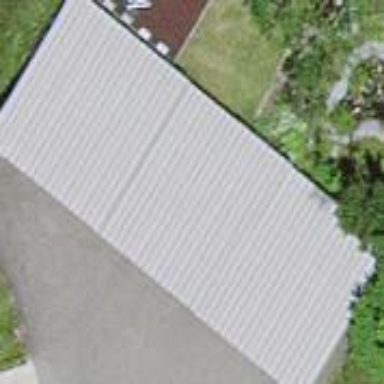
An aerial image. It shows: View of roof of building.